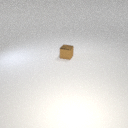
small brown metal cube